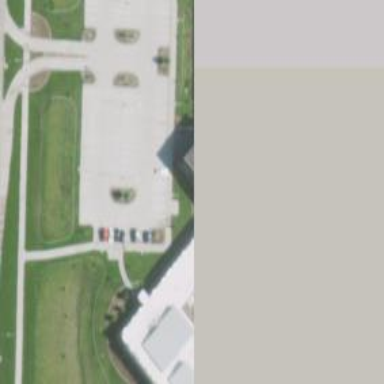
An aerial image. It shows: College building.